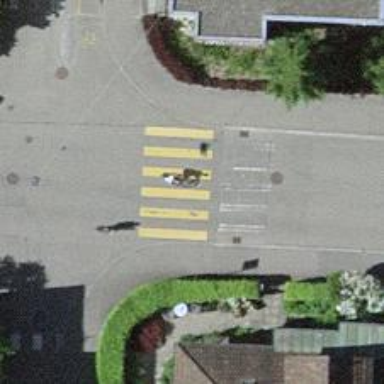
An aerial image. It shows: Marked road crossing.